Question: What is the value of this measurement?
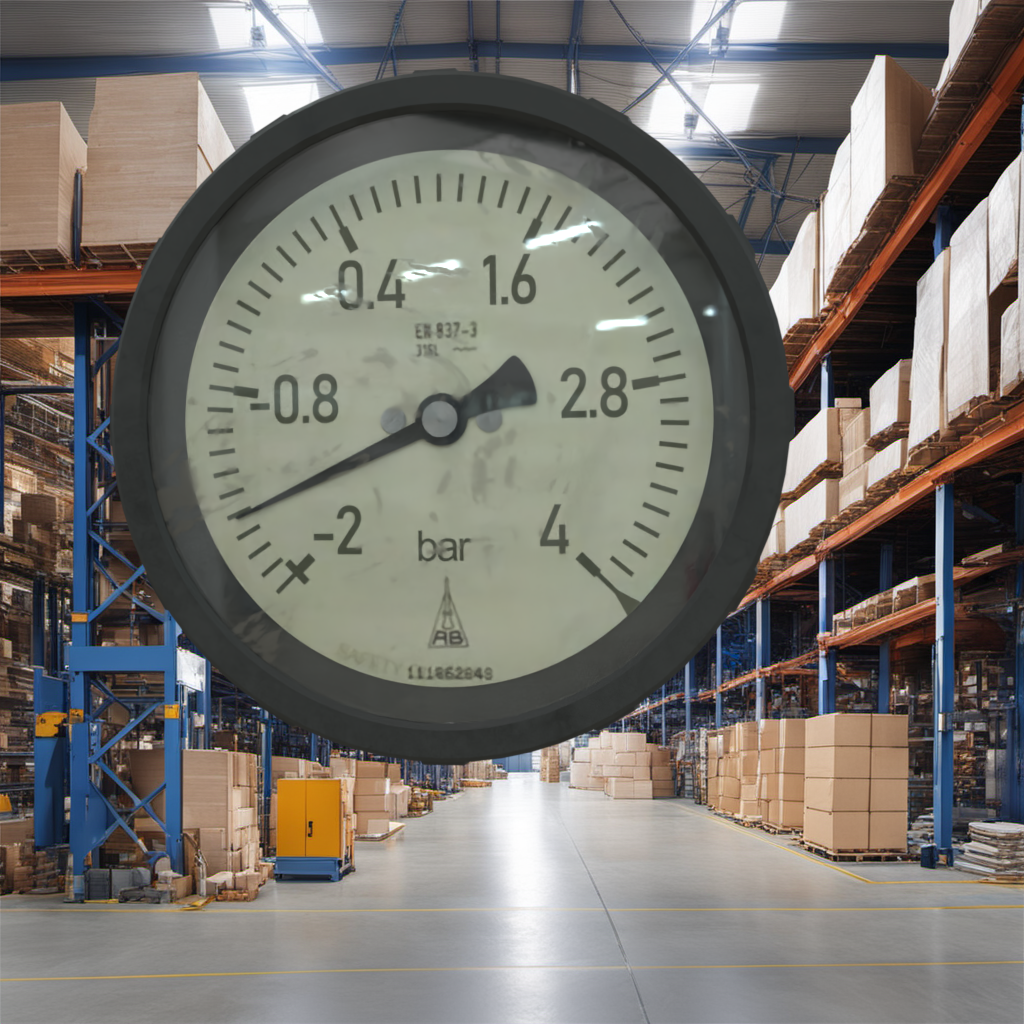
Answer: The result is -1.57
Question: What is the reading range of the measurement in the image?
Answer: The range is from -2 to 4
Question: What is the minimum and maximum value of the measurement shown in the image?
Answer: The minimum value is -2 and the maximum value is 4